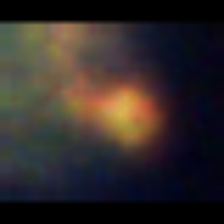
Taxon: Chaetoceros
Group: Diatoms